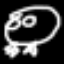
Label: frog